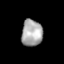
Tissue: lung
Cell type: Myeloid cells
Senescence score: 0.2279
Nuclear area (px): 547
Mean DAPI intensity: 168.55